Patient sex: M
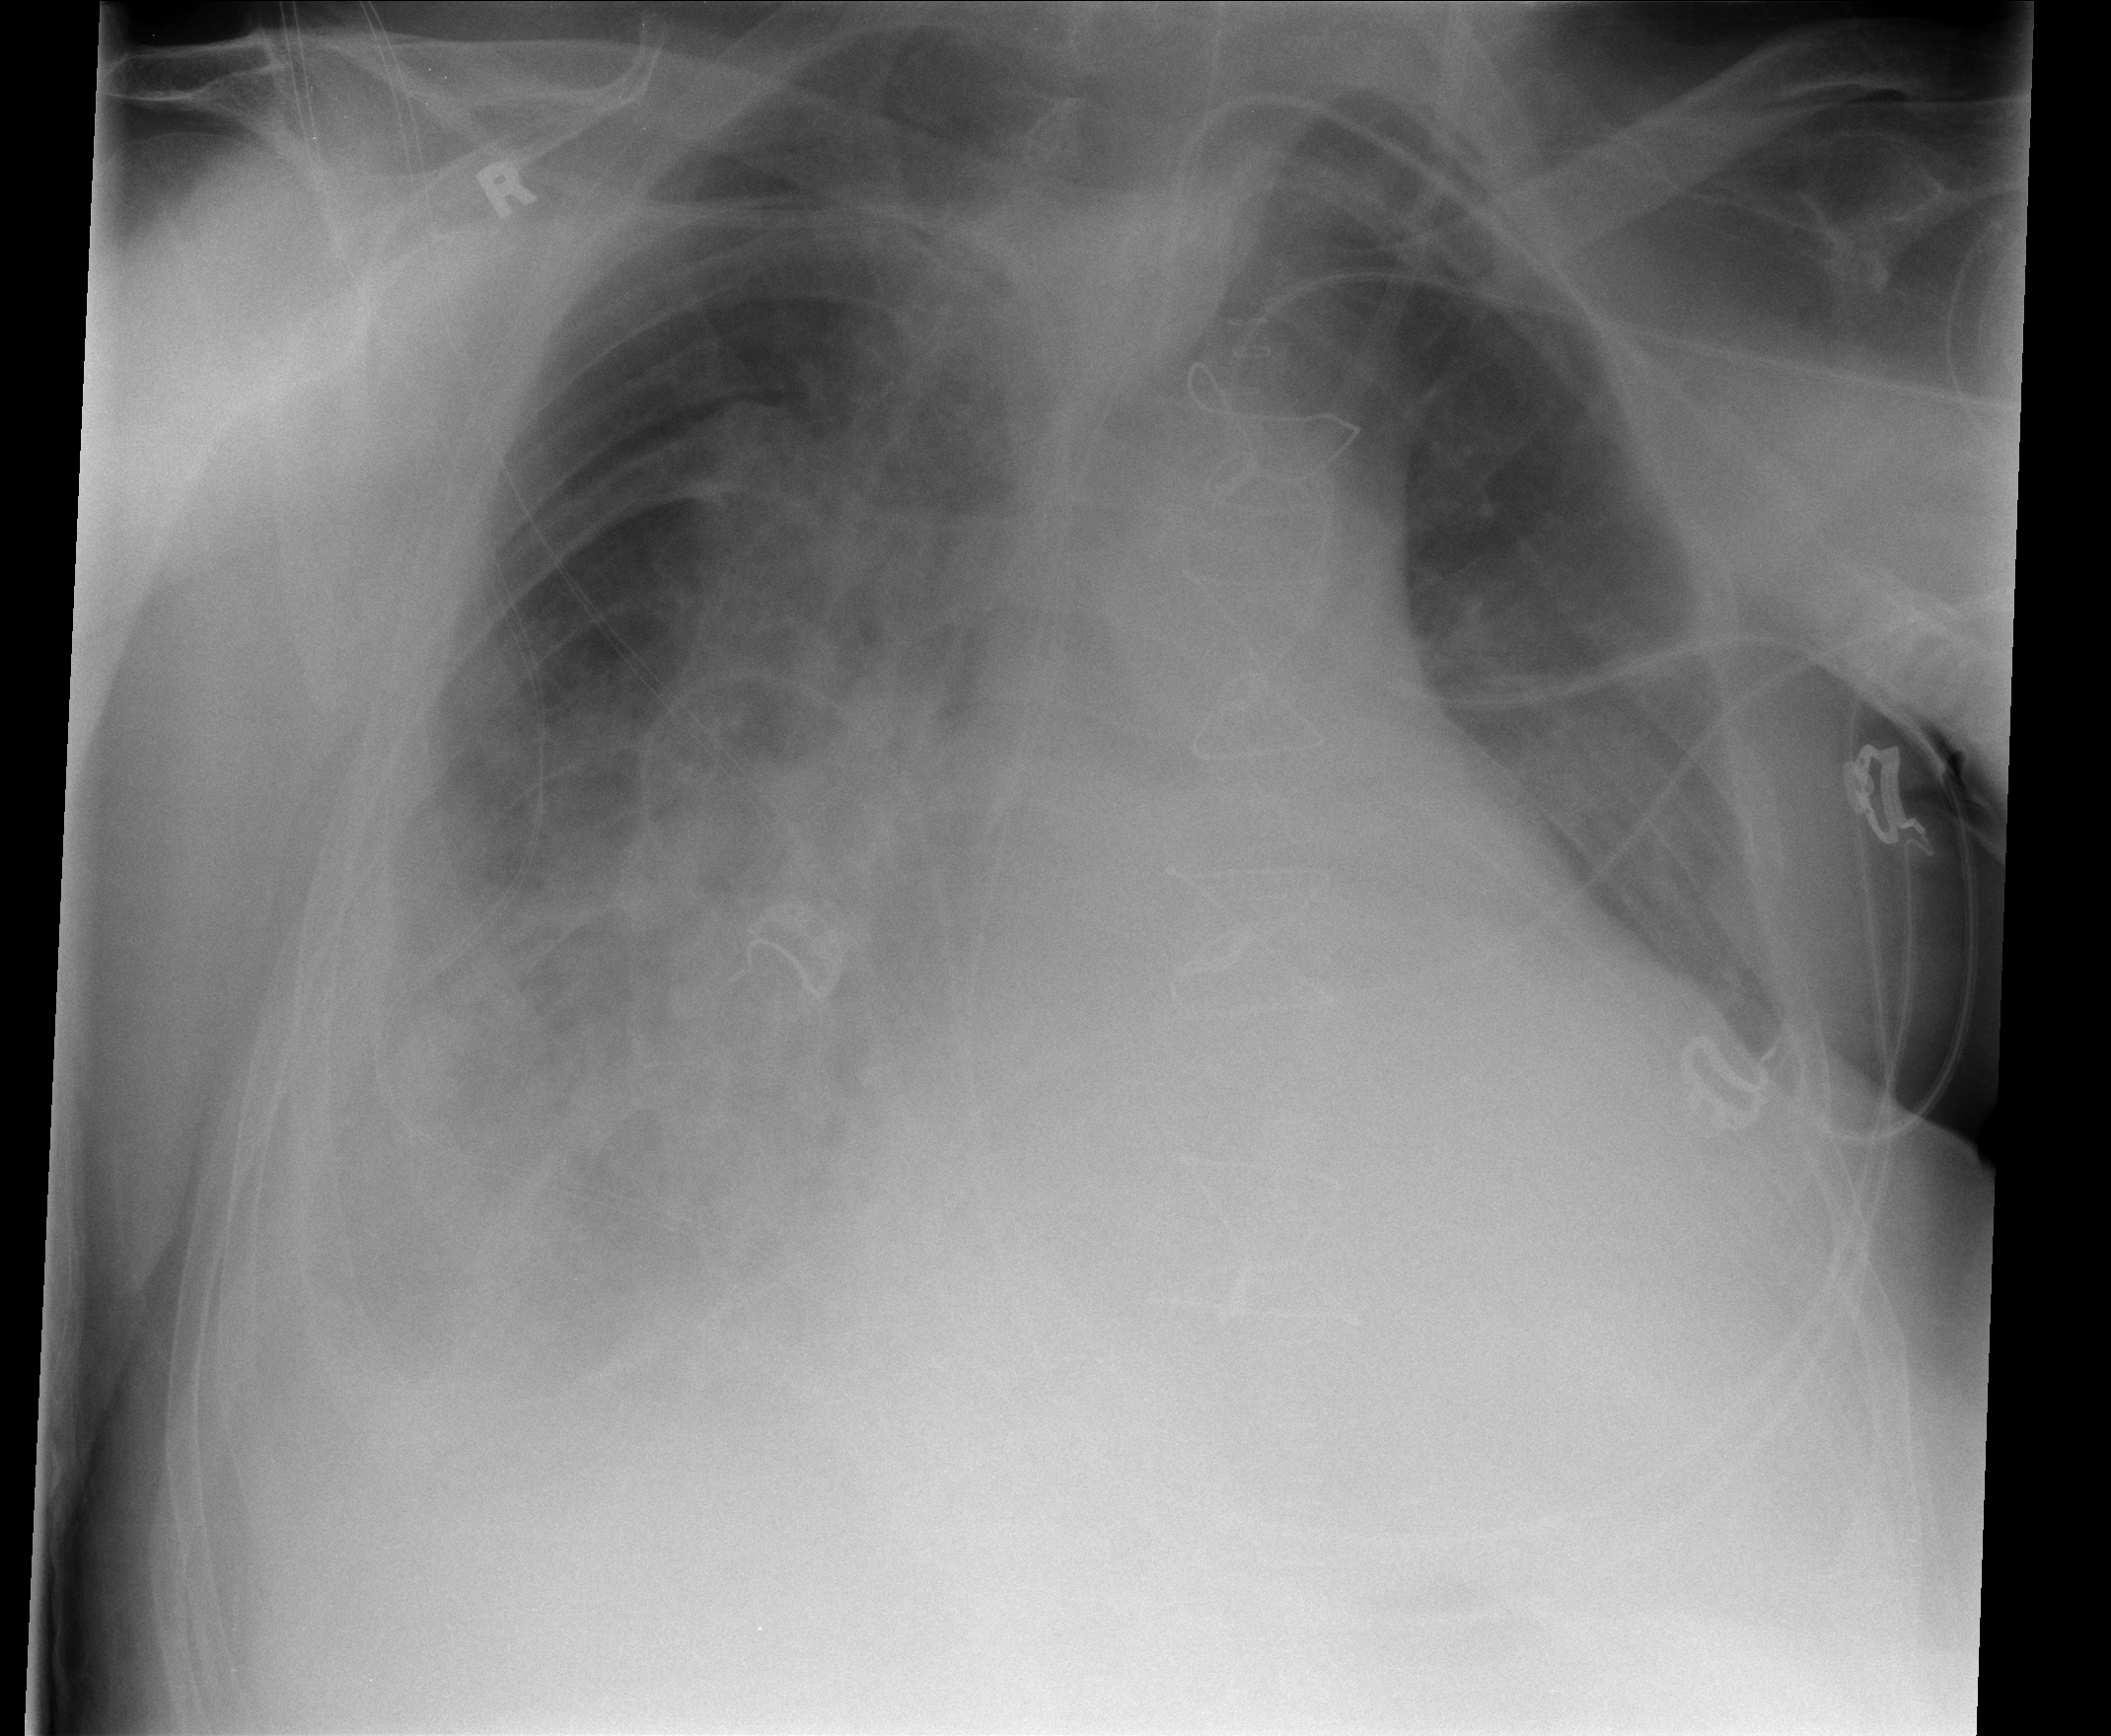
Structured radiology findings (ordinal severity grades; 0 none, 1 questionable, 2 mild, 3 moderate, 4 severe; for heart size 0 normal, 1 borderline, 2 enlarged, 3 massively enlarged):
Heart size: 2
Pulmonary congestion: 1
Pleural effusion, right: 2
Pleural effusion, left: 1
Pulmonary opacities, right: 3
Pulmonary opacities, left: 0
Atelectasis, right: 2
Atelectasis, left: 2